Question: I am trying to read parameters from URL in C# based Controller. But its giving error. I have copied the code and screen shot of the error.
In this code I am trying to read argument from url that is "hello":
'''
using AxureAPI.Models;
using System;
using System.Collections.Generic;
using System.Linq;
using System.Net;
using System.Net.Http;
using System.Web.Http;
namespace AxureAPI.Controllers
{
public class YNAController : ApiController
{
public ProjectDetails[] Get()
{
string value = Request.QueryString["hello"];
return new ProjectDetails[]
{
new ProjectDetails
{
Id = 1,
Name = "Prj1",
SvnPath = "svnPath1"
},
new ProjectDetails
{
Id = 2,
Name = "Prj2",
SvnPath = "svnPath2"
}
};
}
}
}
'''

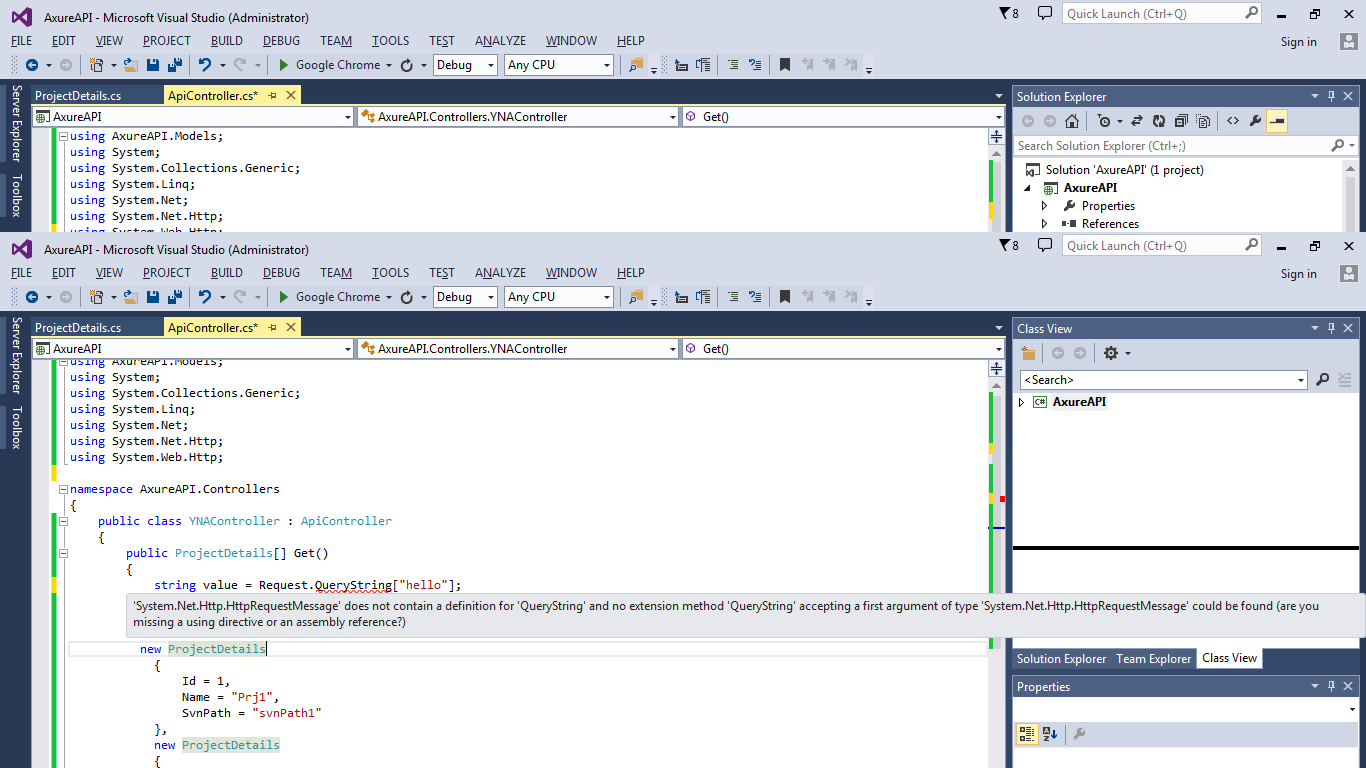
Answer: You cannot access the query string in WebAPI like that. Instead, it's much cleaner and simpler to let the MVC framework do the work for you and pass it in as a parameter. Change your controller method to this for example, so instead of using 'QueryString["hello"]' you can access the parameter directly:
'''
public ProjectDetails[] Get(string hello)
{
//Now do something with the parameter 'hello'
var whatever = "hello " + hello;
}
'''
Now you can call your API like this:
'''
http://server/api/YNA/Get?hello=fred
'''